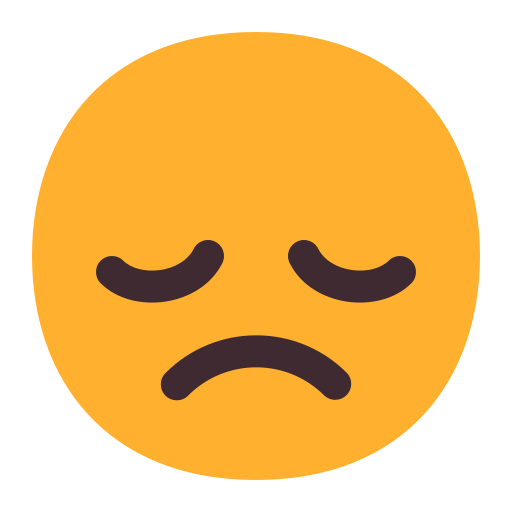
disappointed face flat